Question: I am trying to print some debugging info (FPS, camera location and rotation, etc) in the lower left of the screen. I have set it up so that it works fine using 'glTranslate()' and 'glRasterPos2f()', but if I try and resize the window, the text is no longer resting perfectly in the corner, and depending on how much I stretch out the window, it may appear in the middle of the screen, or it may start getting cut off. Is there any way to use 'glPrint()' to print text that will be say, 10px from the left, and 10px to the right?
Here is the code I am using:
'''
GLvoid glPrint(const char *fmt, ...){ // Custom GL "Print" Routine
char text[256]; // Holds Our String
va_list ap; // Pointer To List Of Arguments
va_start(ap, fmt); // Parses The String For Variables
vsprintf(text, fmt, ap); // And Converts Symbols To Actual Numbers
va_end(ap); // Results Are Stored In Text
glPushAttrib(GL_LIST_BIT); // Pushes The Display List Bits
glListBase(base - 32); // Sets The Base Character to 32
glCallLists(strlen(text), GL_UNSIGNED_BYTE, text); // Draws The Display List Text
glPopAttrib(); // Pops The Display List Bits
}
void GLOUT(float xLocation, float yLocation, float colorRed, float colorGreen, float colorBlue){
glDisable(GL_TEXTURE_2D);
glLoadIdentity();
glTranslatef(0,0,-.002);
glColor3f(colorRed,colorGreen,colorBlue);
glRasterPos2f(xLocation/10000, yLocation/10000);
glPopMatrix();
}
'''

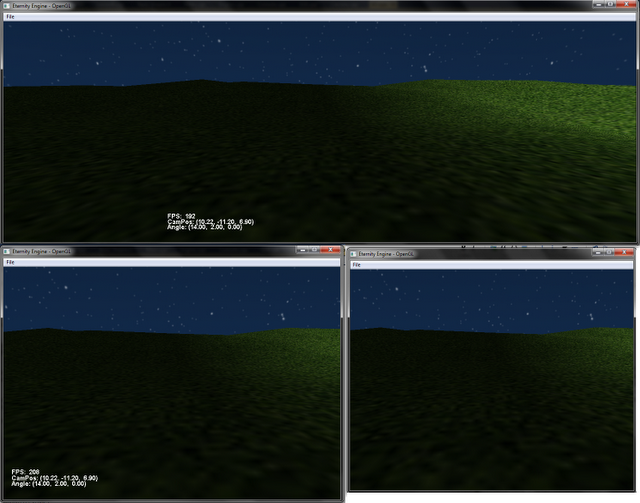
Answer: The trick with rendering HUDs or other overlay stuff, is to switch to a more convenient combination of viewport and projection for them.
You're not forced to stick to one particular projection with OpenGL. Let me guess: You setup viewport and projection in the window's resizing handler, right? Suggestion: Move that code to the drawing function, and (hopefully) have an epiphany doing so.